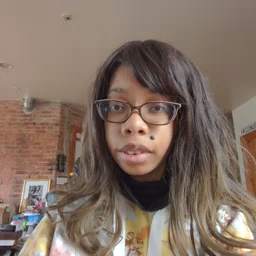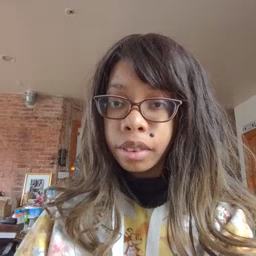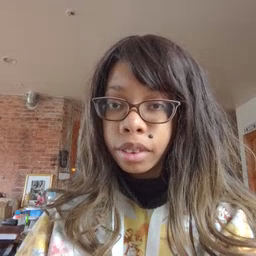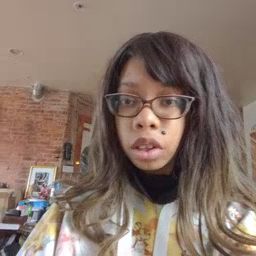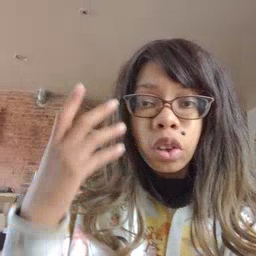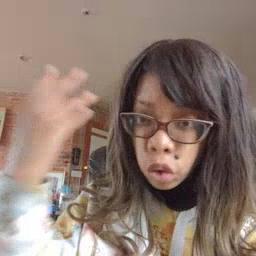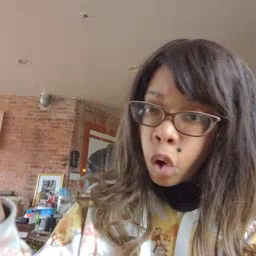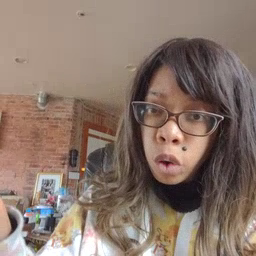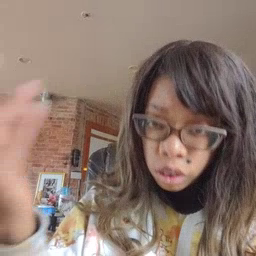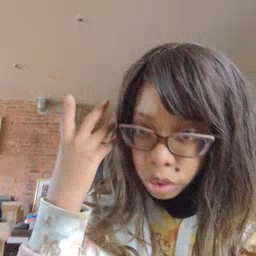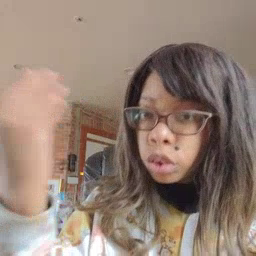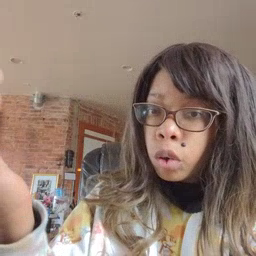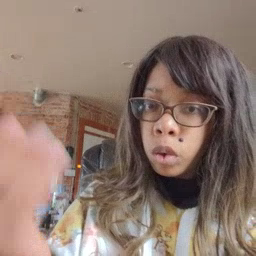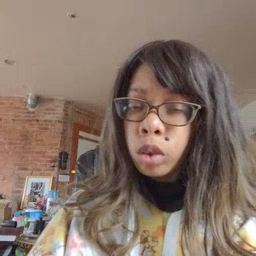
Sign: go